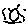
Label: sun